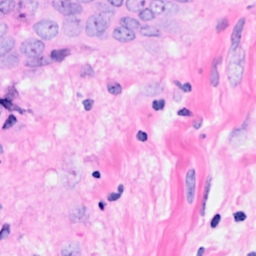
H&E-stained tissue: Breast